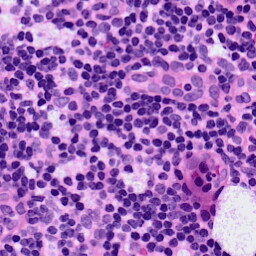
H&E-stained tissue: LymphNode